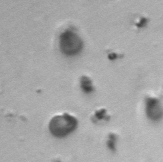
Label: Phaeocystis